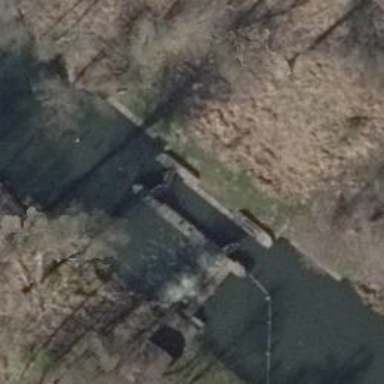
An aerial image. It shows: Lock gate along waterway.